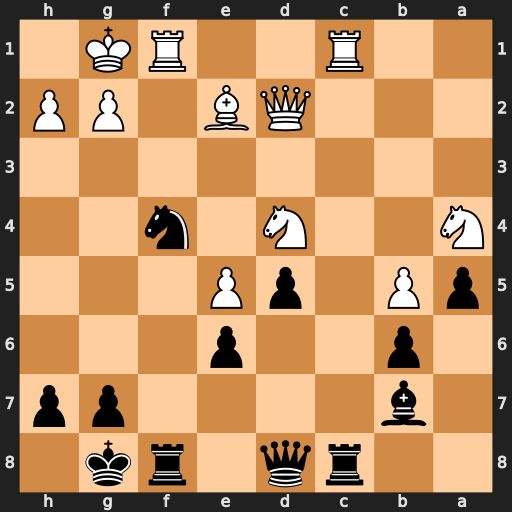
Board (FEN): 2rq1rk1/1b4pp/1p2p3/pP1pP3/N2N1n2/8/3QB1PP/2R2RK1
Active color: b
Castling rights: -
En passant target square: -
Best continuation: Qg5 Rxf4 Rxc1+ Qxc1 Qxf4 Qxf4 Rxf4